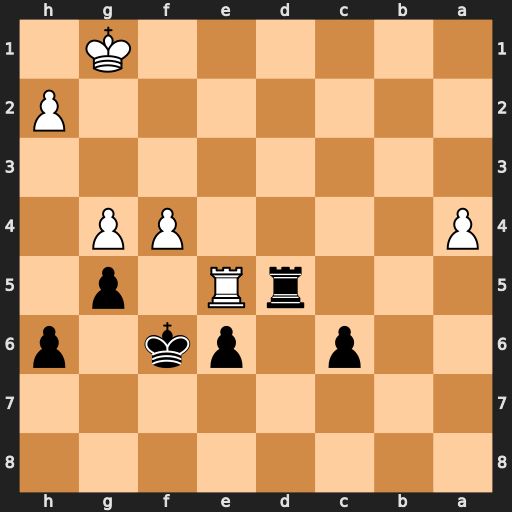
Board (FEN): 8/8/2p1pk1p/3rR1p1/P4PP1/8/7P/6K1
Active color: b
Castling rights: -
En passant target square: -
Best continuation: Rxe5 fxe5+ Kxe5 a5 Kd6